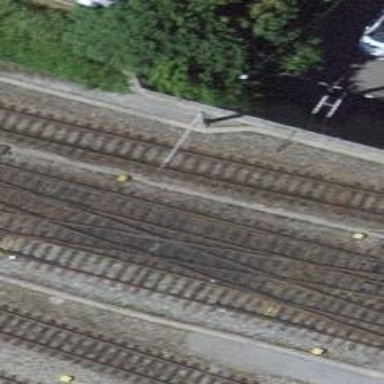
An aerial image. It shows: Railway crossing.